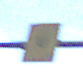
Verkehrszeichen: EndeUmleitung
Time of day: MorningAfternoon
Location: Outdoor (Nature)
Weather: PartlyCloudy
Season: NotSpecified
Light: Natural